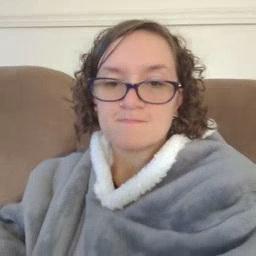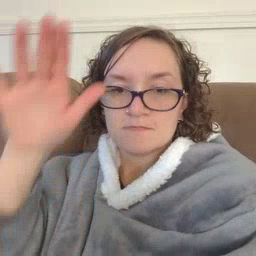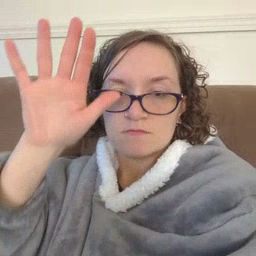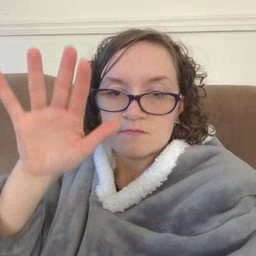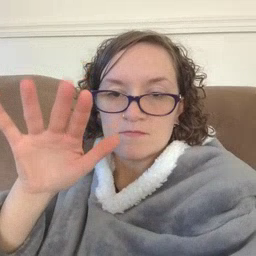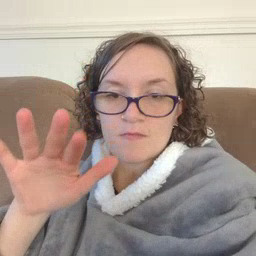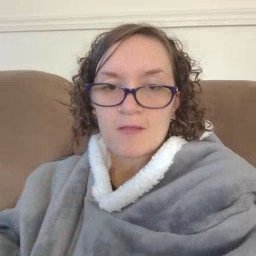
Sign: snow